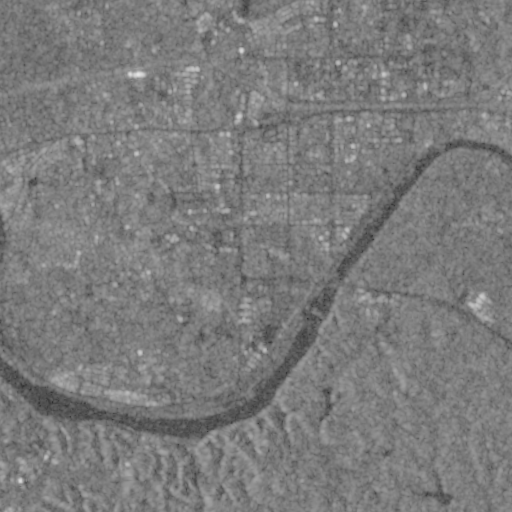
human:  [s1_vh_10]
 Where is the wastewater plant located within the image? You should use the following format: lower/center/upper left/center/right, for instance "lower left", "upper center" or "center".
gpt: The wastewater plant is located in the upper right of the image.
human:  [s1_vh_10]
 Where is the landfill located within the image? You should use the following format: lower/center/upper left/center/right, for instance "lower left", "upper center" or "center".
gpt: There is no landfill in the image.

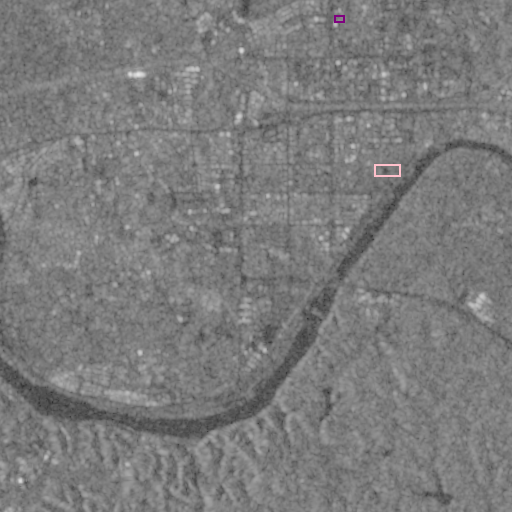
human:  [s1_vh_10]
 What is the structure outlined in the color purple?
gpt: The structure outlined in purple is a power substation.
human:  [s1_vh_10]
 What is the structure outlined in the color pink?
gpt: The structure outlined in pink is a wastewater plant.
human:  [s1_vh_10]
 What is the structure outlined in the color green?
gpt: There is no green outline.